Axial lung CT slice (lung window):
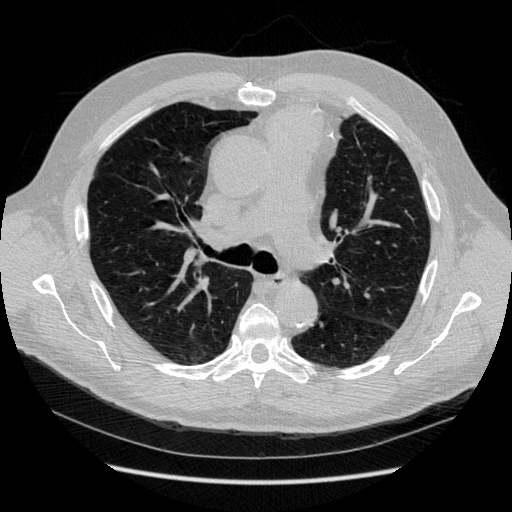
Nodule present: no